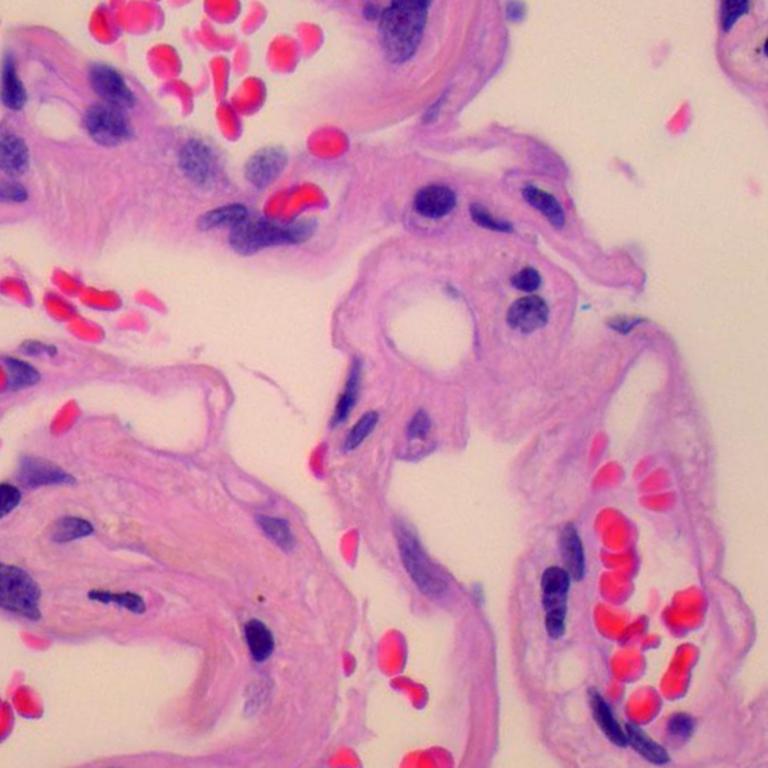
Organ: lung
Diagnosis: benign